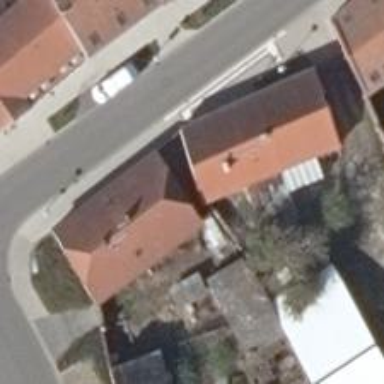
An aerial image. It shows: Building.